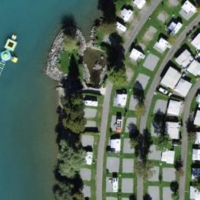
EUNIS habitat code: 53
Species observed at this site:
Podiceps cristatus
Cygnus olor
Fulica atra
Parus major